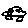
Label: car